Question: I need to create a Widget which look like photo below:

Upper part of photo resembles normal state of my costume widget and lower part of it resembles highlight state of the widget.
Widget primary features:
1. Both Normal and Highlighted sates could have a background with image and color at same time.
2. It could re-size by width easily (for example 200dp or 100dp)
I have 3 questions:
1. Is there any particular widget which could help me to create something like what I said?
2. Or should I create a custom widget myself?
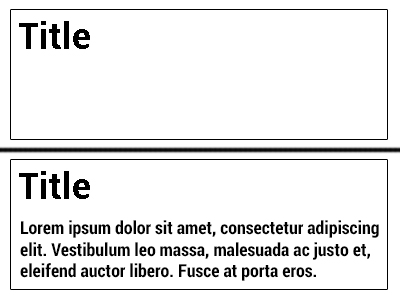
Answer: Create a custom layout with a Vertical LinearLayout and two child TextView for Title and description.
Set the description TextView visibility as GONE , since you need to show the description only on highlight state.
'''
<LinearLayout xmlns:android="http://schemas.android.com/apk/res/android"
android:id="@+id/layout_highlight"
android:orientation="vertical"
android:layout_width="match_parent"
android:layout_height="200dp"
android:background="@drawable/image_shape">
<TextView
android:layout_width="match_parent"
android:layout_height="wrap_content"
android:text="Title"
android:textStyle="bold"
android:textSize="30dp"
android:layout_margin="10dp"/>
<TextView
android:id="@+id/description"
android:layout_width="match_parent"
android:layout_height="wrap_content"
android:text="Hello! Iam here to display the description"
android:textStyle="italic"
android:textSize="25dp"
android:layout_margin="5dp"
android:visibility="gone"/>
</LinearLayout>
'''
Now, on the code change the description TextView visibility as visible on long click.
'''
LinearLayout linearLayout = (LinearLayout)findViewById(R.id.layout_highlight);
final TextView descriptionTextView = (TextView)findViewById(R.id.description);
linearLayout.setOnLongClickListener(new View.OnLongClickListener() {
@Override
public boolean onLongClick(View v) {
descriptionTextView.setVisibility(View.VISIBLE);
return true;
}
});
'''
Also , you need to hide back the description when long click is released. so you have to have onTouch listener like this..
'''
linearLayout.setOnTouchListener(new View.OnTouchListener() {
@Override
public boolean onTouch(View v, MotionEvent event) {
if (event.getAction() == MotionEvent.ACTION_UP) {
descriptionTextView.setVisibility(View.GONE);
}
return false;
}
});
'''